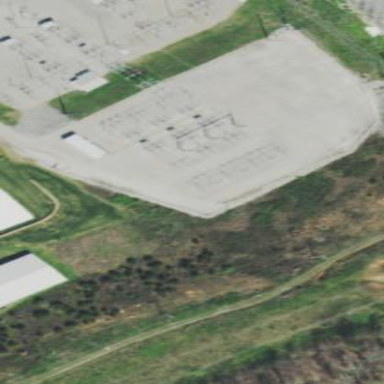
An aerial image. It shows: Power substation.